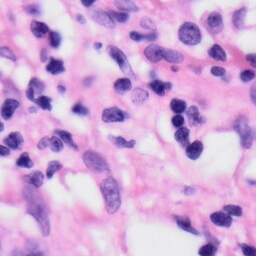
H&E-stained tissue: Skin